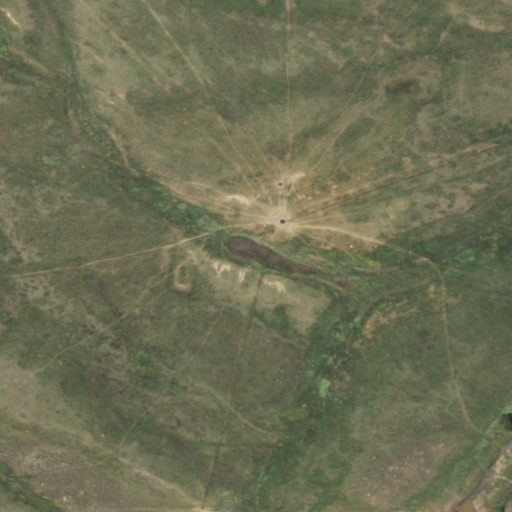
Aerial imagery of valley in Kansas named Gardner Draw containing grassland and open development